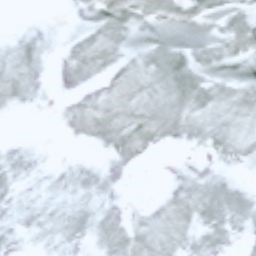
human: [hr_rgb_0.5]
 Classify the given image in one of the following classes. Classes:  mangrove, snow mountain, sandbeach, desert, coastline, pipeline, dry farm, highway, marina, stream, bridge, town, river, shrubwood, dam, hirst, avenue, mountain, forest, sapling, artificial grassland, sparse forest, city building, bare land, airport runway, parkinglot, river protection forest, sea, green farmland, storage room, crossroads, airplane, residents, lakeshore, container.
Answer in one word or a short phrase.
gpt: snow mountain